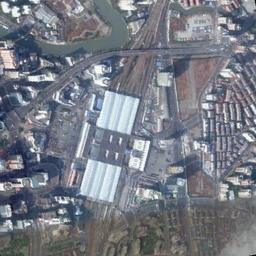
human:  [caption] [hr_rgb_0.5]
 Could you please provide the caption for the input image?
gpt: The railway station has some railways and a big building and an overpass is over the railways .

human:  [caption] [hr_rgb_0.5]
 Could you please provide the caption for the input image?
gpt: Many buildings of different shapes are beside the railway station .

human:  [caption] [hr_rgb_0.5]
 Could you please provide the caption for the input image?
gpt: The railway station is between some buildings and river .

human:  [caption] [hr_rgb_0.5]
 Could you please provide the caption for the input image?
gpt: There is a railway station in the crowded city .

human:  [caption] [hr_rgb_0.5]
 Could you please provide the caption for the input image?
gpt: There are many buildings around the railway station .